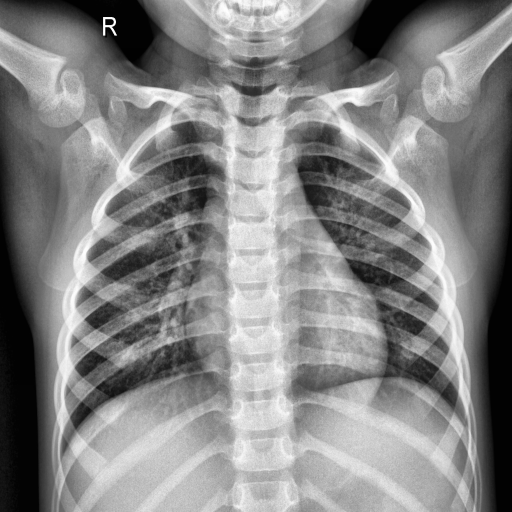
Finding: NORMAL